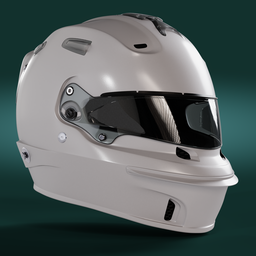
Label: tools